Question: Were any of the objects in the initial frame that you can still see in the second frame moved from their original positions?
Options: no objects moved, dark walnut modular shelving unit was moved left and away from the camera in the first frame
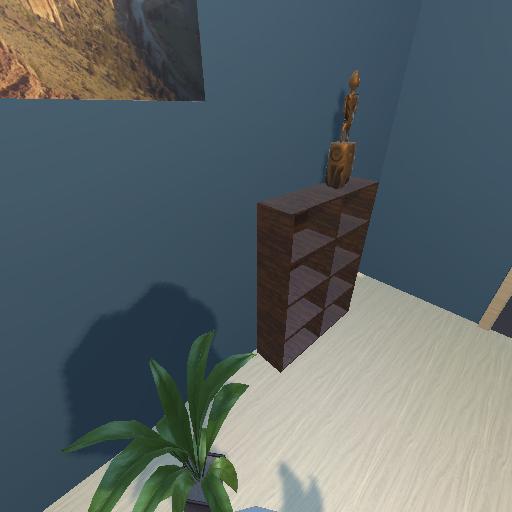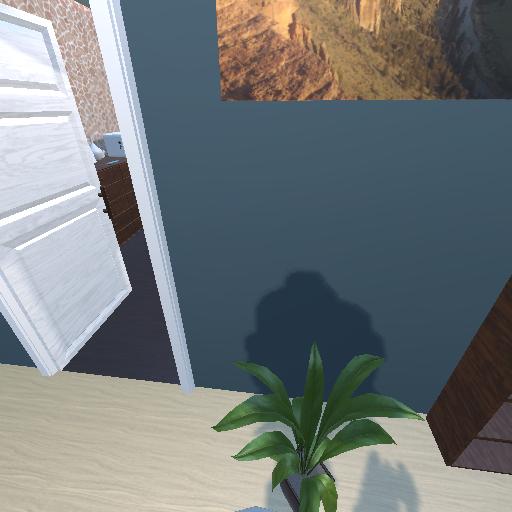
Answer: no objects moved